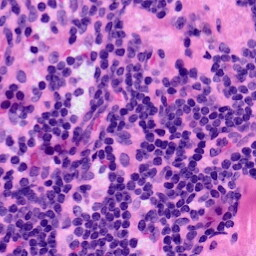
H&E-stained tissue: LymphNode